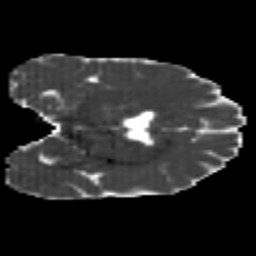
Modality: MD
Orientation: coronal
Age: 24
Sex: male
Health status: healthy
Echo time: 0.074 s